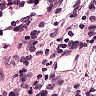
Metastatic tissue present: no